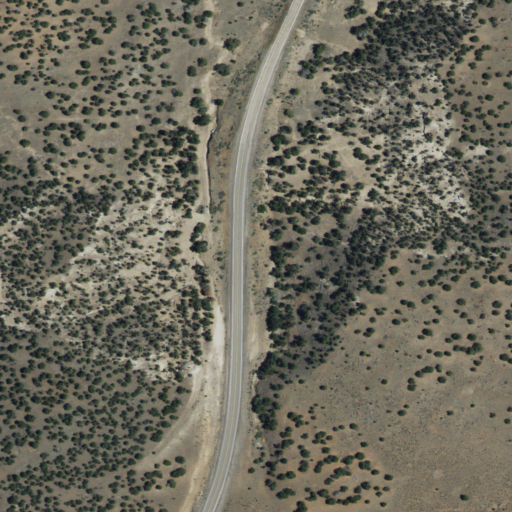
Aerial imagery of mountain in New Mexico named Mariano Hill containing evergreen forest, shrub, low intensity development, medium intensity development, and open development